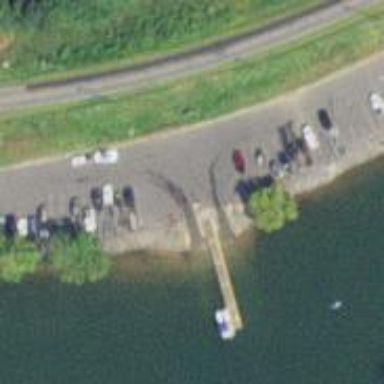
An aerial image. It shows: Footway leading to pier with mooring facilities.